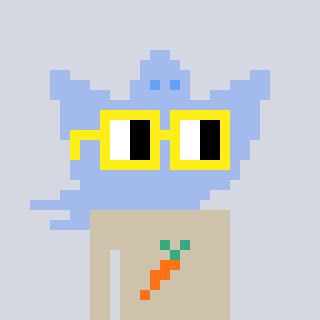
a pixel art character with square yellow glasses, a ghost-B-shaped head and a bege-colored body on a cool background